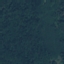
Land use / land cover class: Forest